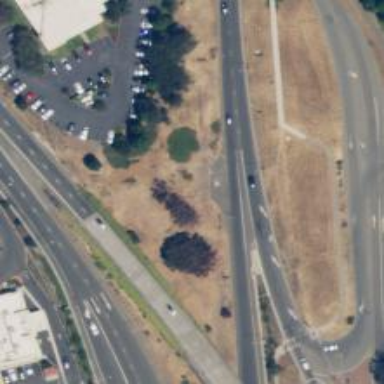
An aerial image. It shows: Primary link highway.